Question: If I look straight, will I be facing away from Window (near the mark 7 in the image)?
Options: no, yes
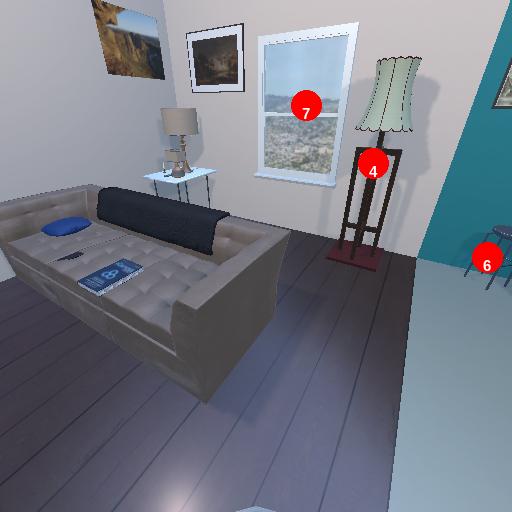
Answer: no